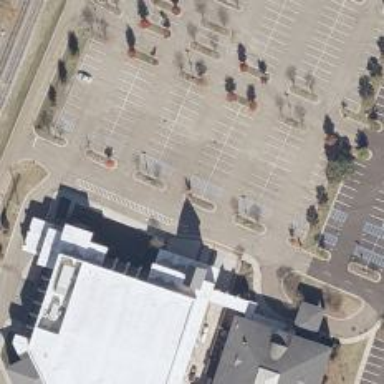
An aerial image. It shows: Parking space is available.